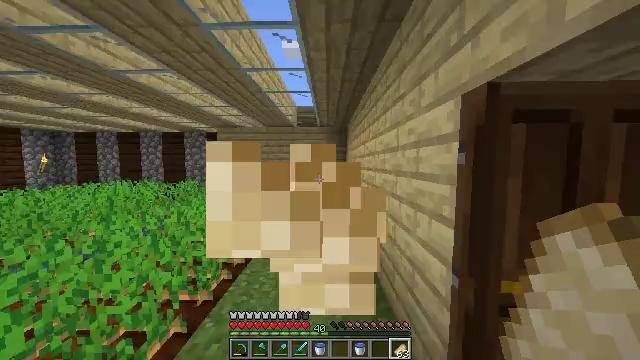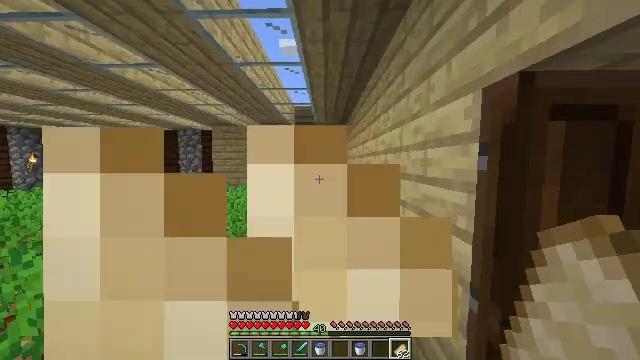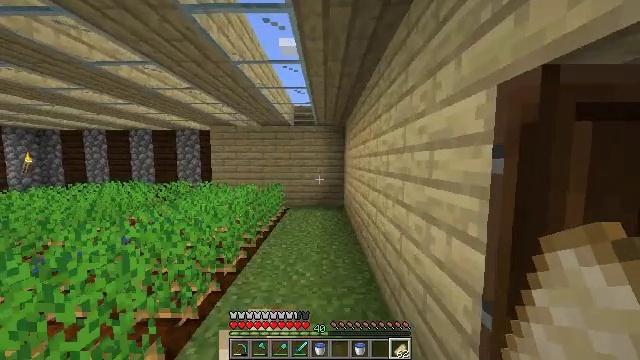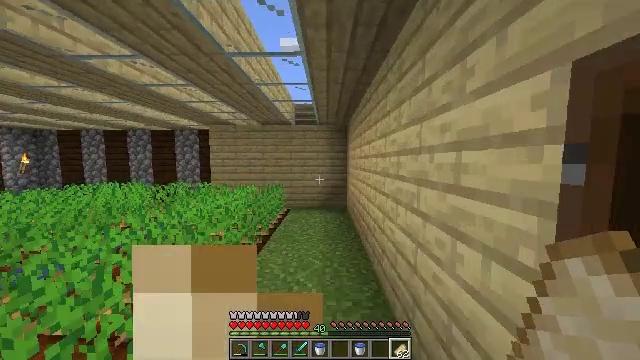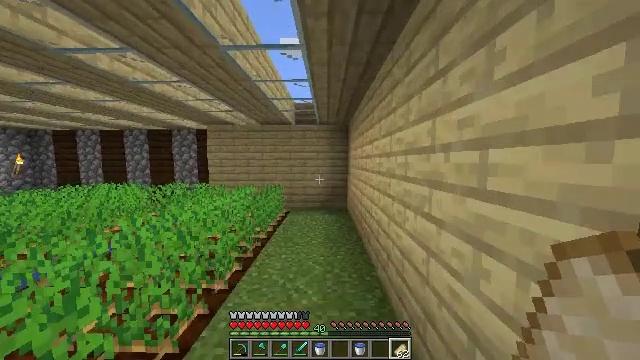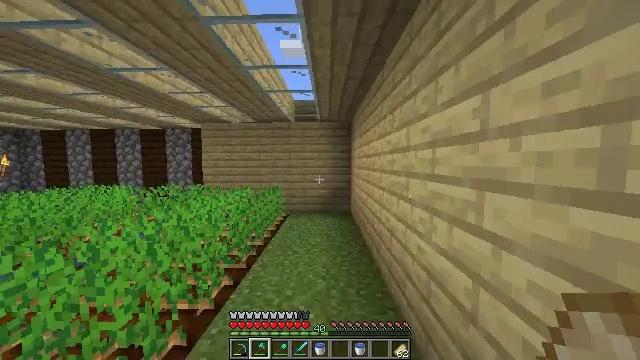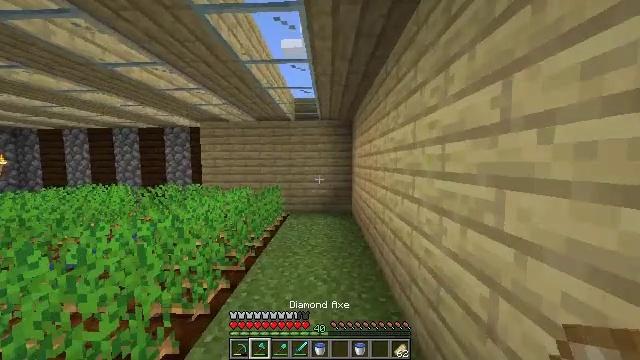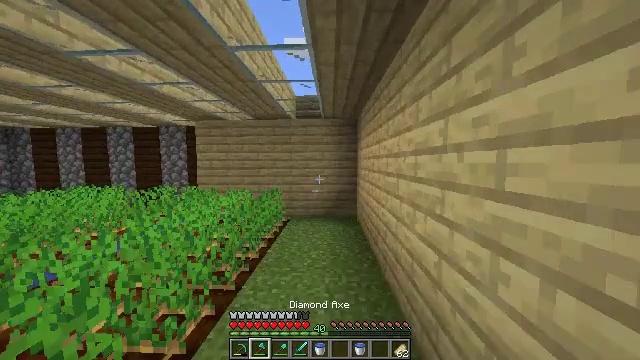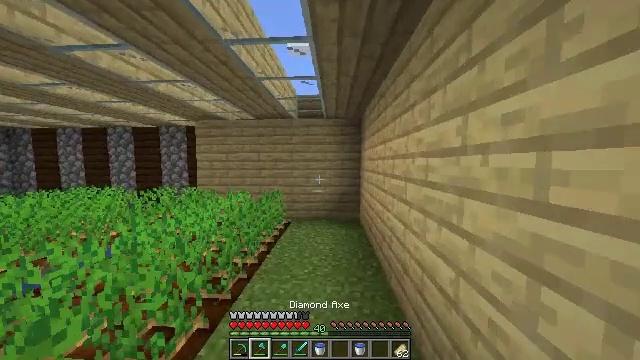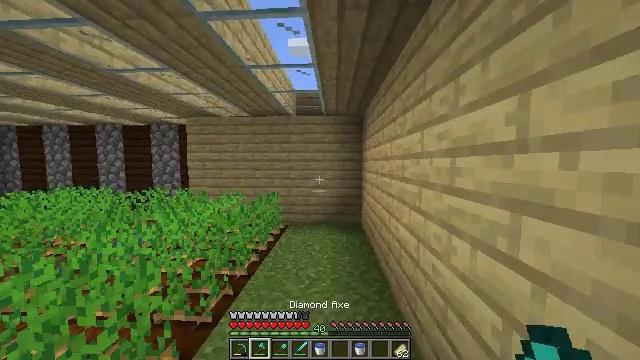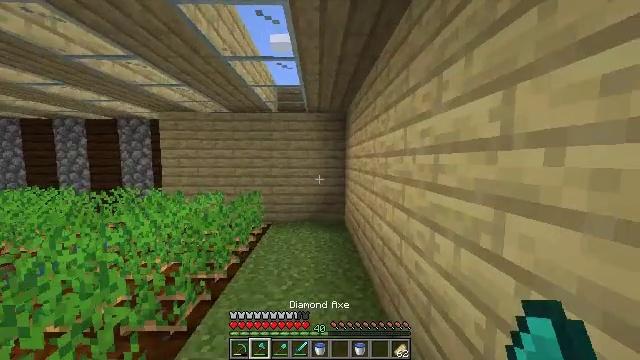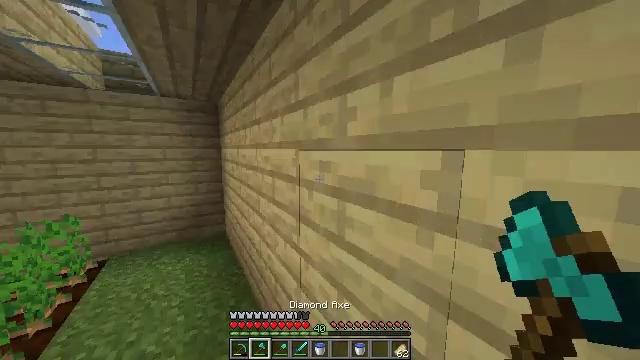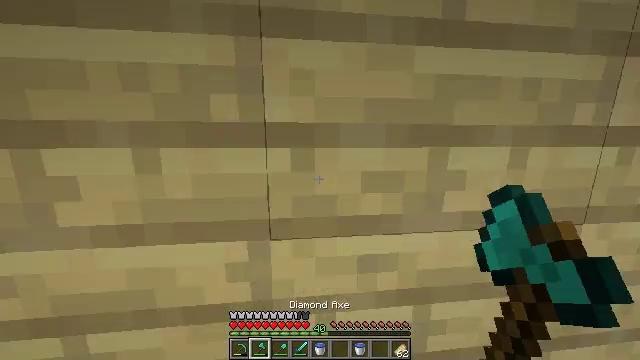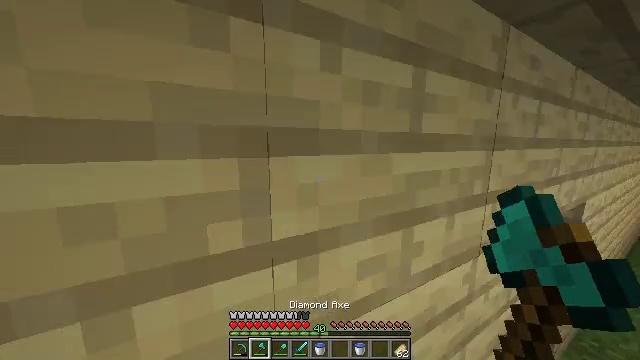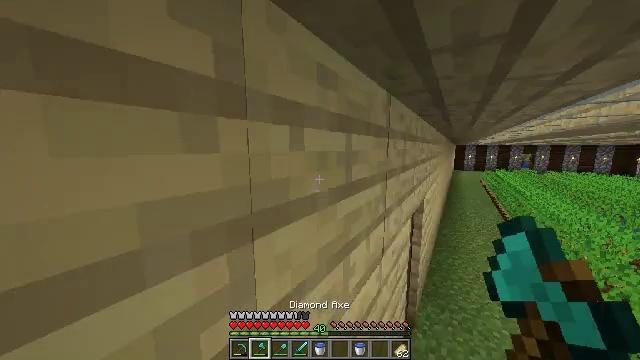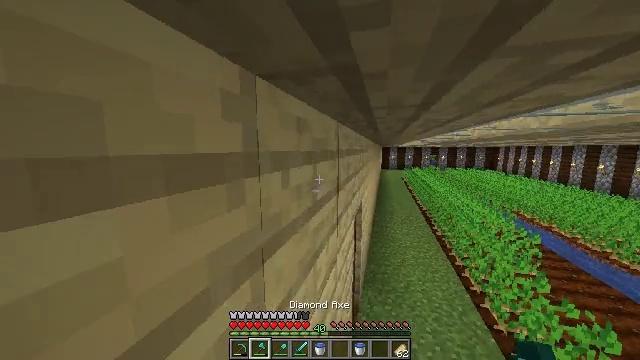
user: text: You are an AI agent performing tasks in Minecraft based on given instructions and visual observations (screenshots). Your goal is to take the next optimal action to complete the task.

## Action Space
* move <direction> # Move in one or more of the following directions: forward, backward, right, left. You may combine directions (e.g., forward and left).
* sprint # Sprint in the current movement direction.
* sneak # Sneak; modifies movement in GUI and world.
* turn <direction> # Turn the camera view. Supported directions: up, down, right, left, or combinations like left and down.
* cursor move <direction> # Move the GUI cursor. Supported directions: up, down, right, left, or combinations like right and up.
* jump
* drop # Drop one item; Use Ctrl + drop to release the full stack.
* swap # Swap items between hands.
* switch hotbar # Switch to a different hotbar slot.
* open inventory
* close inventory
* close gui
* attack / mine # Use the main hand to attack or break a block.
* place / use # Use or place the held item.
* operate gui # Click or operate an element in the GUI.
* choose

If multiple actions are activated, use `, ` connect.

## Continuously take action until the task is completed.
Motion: motion action
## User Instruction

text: Remove a diamond axe from the inventory.
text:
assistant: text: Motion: move forward, sprint, use / place
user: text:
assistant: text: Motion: move forward, sprint, use / place
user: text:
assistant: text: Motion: move forward, sprint, use / place
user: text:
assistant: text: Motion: move forward, sprint, use / place
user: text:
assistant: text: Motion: move forward, sprint, switch to hotbar 2
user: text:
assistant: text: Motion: move forward, sprint, switch to hotbar 2
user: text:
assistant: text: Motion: move forward, sprint, switch to hotbar 2
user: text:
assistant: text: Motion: move forward, sprint, switch to hotbar 2
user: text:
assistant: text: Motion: move forward, sprint
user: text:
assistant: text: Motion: move forward, sprint, turn right
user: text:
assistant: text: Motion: move forward, sprint, turn right and down, jump
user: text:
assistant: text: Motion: move forward, sprint, turn right and down, jump
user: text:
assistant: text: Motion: move forward, sprint, turn right and up, jump
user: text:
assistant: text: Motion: move forward and move right, sprint, turn right
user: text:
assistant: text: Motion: move forward and move right, sprint, turn right
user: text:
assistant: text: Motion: move forward and move right, sprint
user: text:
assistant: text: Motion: move forward and move right, sprint
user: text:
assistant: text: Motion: move forward and move right, sprint, turn right
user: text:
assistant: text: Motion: move forward and move right, sprint
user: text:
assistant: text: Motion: move forward and move right, sprint
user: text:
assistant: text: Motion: move forward and move right, sprint
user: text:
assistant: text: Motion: move forward and move right, sprint, turn left
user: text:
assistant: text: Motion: move forward and move right, sprint, turn left
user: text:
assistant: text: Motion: move forward and move right, sprint, turn left and down
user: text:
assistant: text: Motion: move forward and move right, sprint, turn left and down
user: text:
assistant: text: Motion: move forward and move right, sprint, turn left and down
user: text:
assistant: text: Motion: move forward and move right, sprint
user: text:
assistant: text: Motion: move forward and move right, sprint, turn left
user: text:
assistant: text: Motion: move forward and move right, sprint, turn left
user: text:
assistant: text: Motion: move forward and move right, sprint, turn left